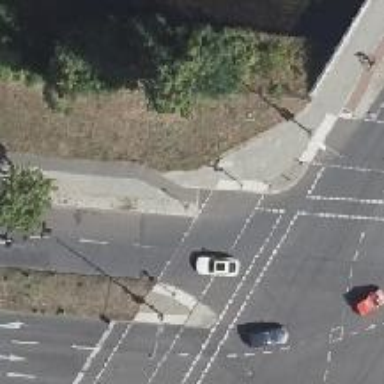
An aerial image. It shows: Secondary road with asphalt surface. There is cycle track on the right side with asphalt surface.